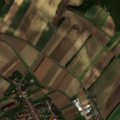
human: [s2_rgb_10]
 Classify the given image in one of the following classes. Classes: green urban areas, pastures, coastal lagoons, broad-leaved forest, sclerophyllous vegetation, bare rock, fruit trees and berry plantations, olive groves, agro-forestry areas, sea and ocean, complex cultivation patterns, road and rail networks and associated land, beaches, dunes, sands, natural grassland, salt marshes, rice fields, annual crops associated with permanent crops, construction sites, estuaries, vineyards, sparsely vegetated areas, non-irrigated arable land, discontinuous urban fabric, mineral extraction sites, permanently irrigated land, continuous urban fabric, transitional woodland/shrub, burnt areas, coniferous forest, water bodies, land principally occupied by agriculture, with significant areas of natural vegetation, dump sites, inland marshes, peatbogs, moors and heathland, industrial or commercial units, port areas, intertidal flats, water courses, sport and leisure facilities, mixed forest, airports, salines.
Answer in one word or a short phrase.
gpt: discontinuous urban fabric, non-irrigated arable land, vineyards, broad-leaved forest